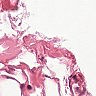
Metastatic tissue present: no